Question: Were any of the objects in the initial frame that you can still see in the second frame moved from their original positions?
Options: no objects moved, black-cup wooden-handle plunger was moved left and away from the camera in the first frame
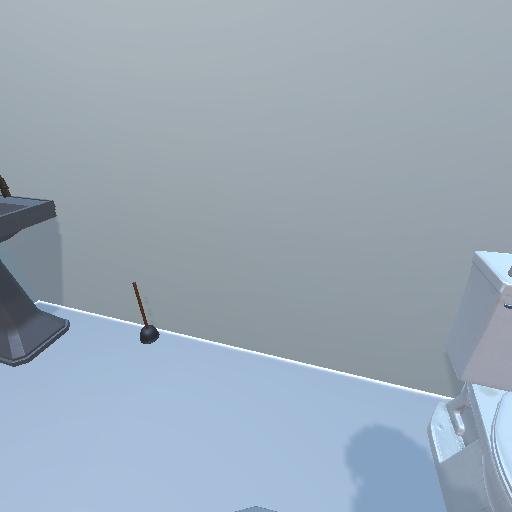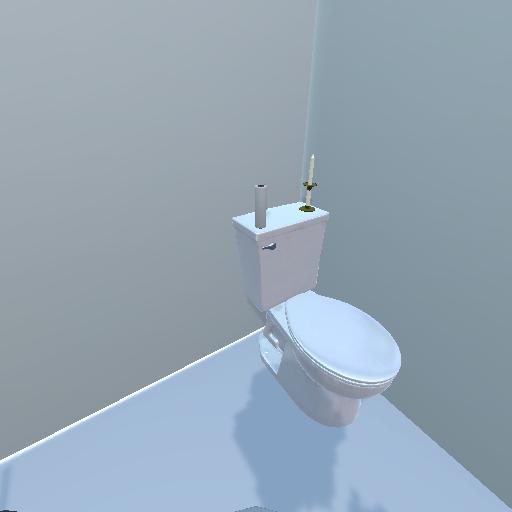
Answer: no objects moved